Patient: sex F, age 66
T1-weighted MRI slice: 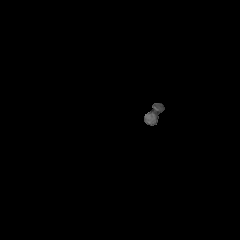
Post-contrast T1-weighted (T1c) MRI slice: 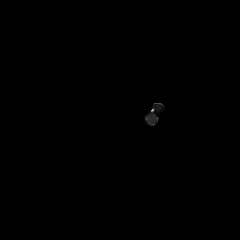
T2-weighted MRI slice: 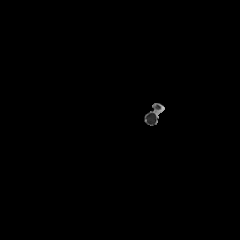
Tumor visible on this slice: no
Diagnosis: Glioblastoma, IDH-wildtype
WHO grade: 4